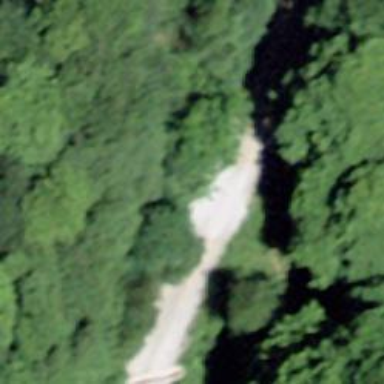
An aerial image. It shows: Gravel track with grade2 tracktype.